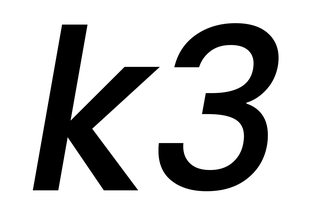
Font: Poppins-MediumItalic